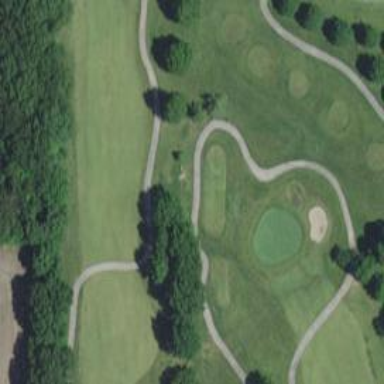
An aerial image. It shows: Path used for both walking and golf.